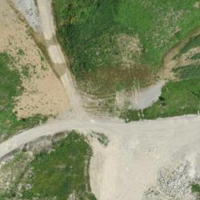
EUNIS habitat code: 56
Species observed at this site:
Hippolais polyglotta